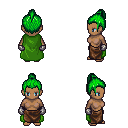
a pixel art fantasy rpg character, female body template, human, dark skin, green cape, robe skirt, green short topknot hairstyle, metal gloves, four views (front, back, left, right), 2x2 character sprite sheet, small pixel art, hard edges, no anti-aliasing